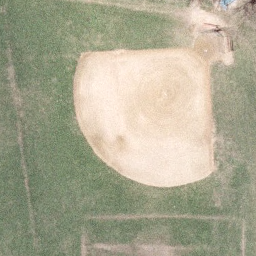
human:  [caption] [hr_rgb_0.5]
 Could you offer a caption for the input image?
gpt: It is a very old baseball diamond compose of sand and weeds .

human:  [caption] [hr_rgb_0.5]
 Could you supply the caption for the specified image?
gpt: This is an old baseball diamond .

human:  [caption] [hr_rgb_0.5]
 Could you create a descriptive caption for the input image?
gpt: A baseball diamond composed of sand and weeds .

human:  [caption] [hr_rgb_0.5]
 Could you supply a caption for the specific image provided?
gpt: It is a very old baseball diamond with sand and weeds .

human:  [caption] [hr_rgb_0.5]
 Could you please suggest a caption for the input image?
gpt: It is a very old baseball diamond compose of sand and weeds .